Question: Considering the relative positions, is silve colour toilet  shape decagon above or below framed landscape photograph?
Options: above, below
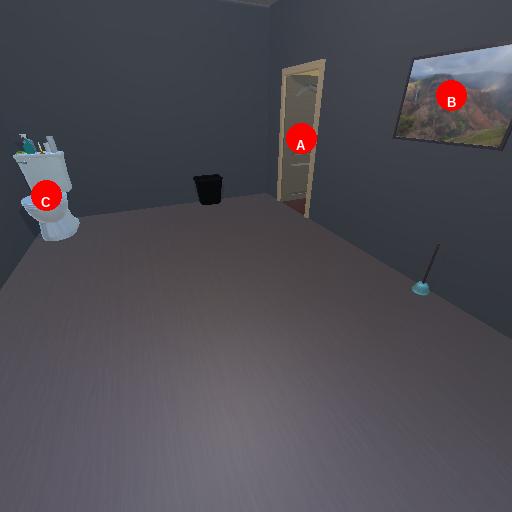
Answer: above